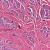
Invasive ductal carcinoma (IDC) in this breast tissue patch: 0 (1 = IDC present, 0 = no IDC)